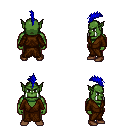
a pixel art fantasy rpg character, male body template, orc, green skin, brown robe, metal pants, blue mohawk hairstyle, brown shoes, four views (front, back, left, right), 2x2 character sprite sheet, small pixel art, hard edges, no anti-aliasing